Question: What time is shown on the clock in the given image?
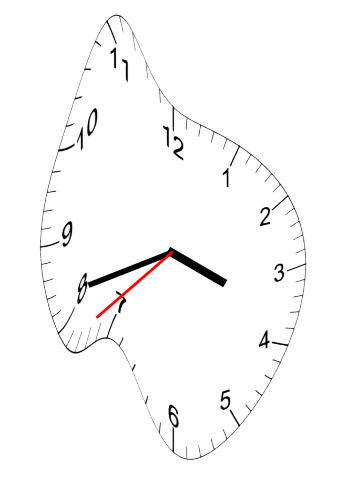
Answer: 03:41:38